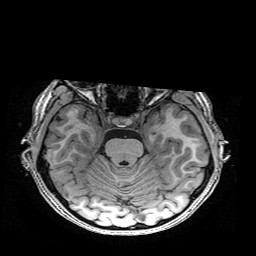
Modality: T1w
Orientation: coronal
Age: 21
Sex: female
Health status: healthy